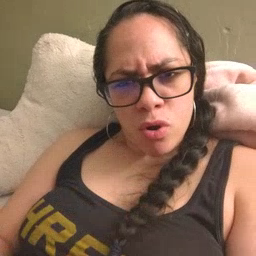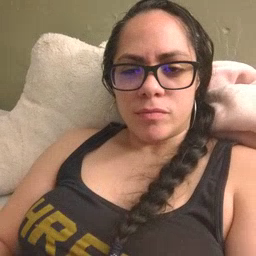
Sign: talk